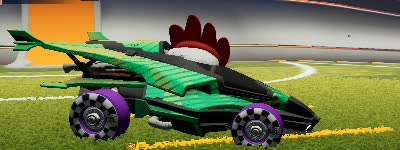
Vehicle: aftershock